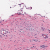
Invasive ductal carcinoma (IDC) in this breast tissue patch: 0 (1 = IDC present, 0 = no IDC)